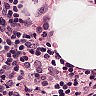
Metastatic tissue present: no